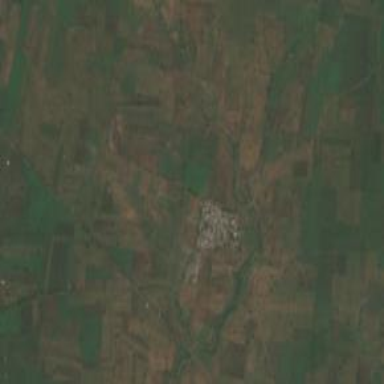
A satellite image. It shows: Village.